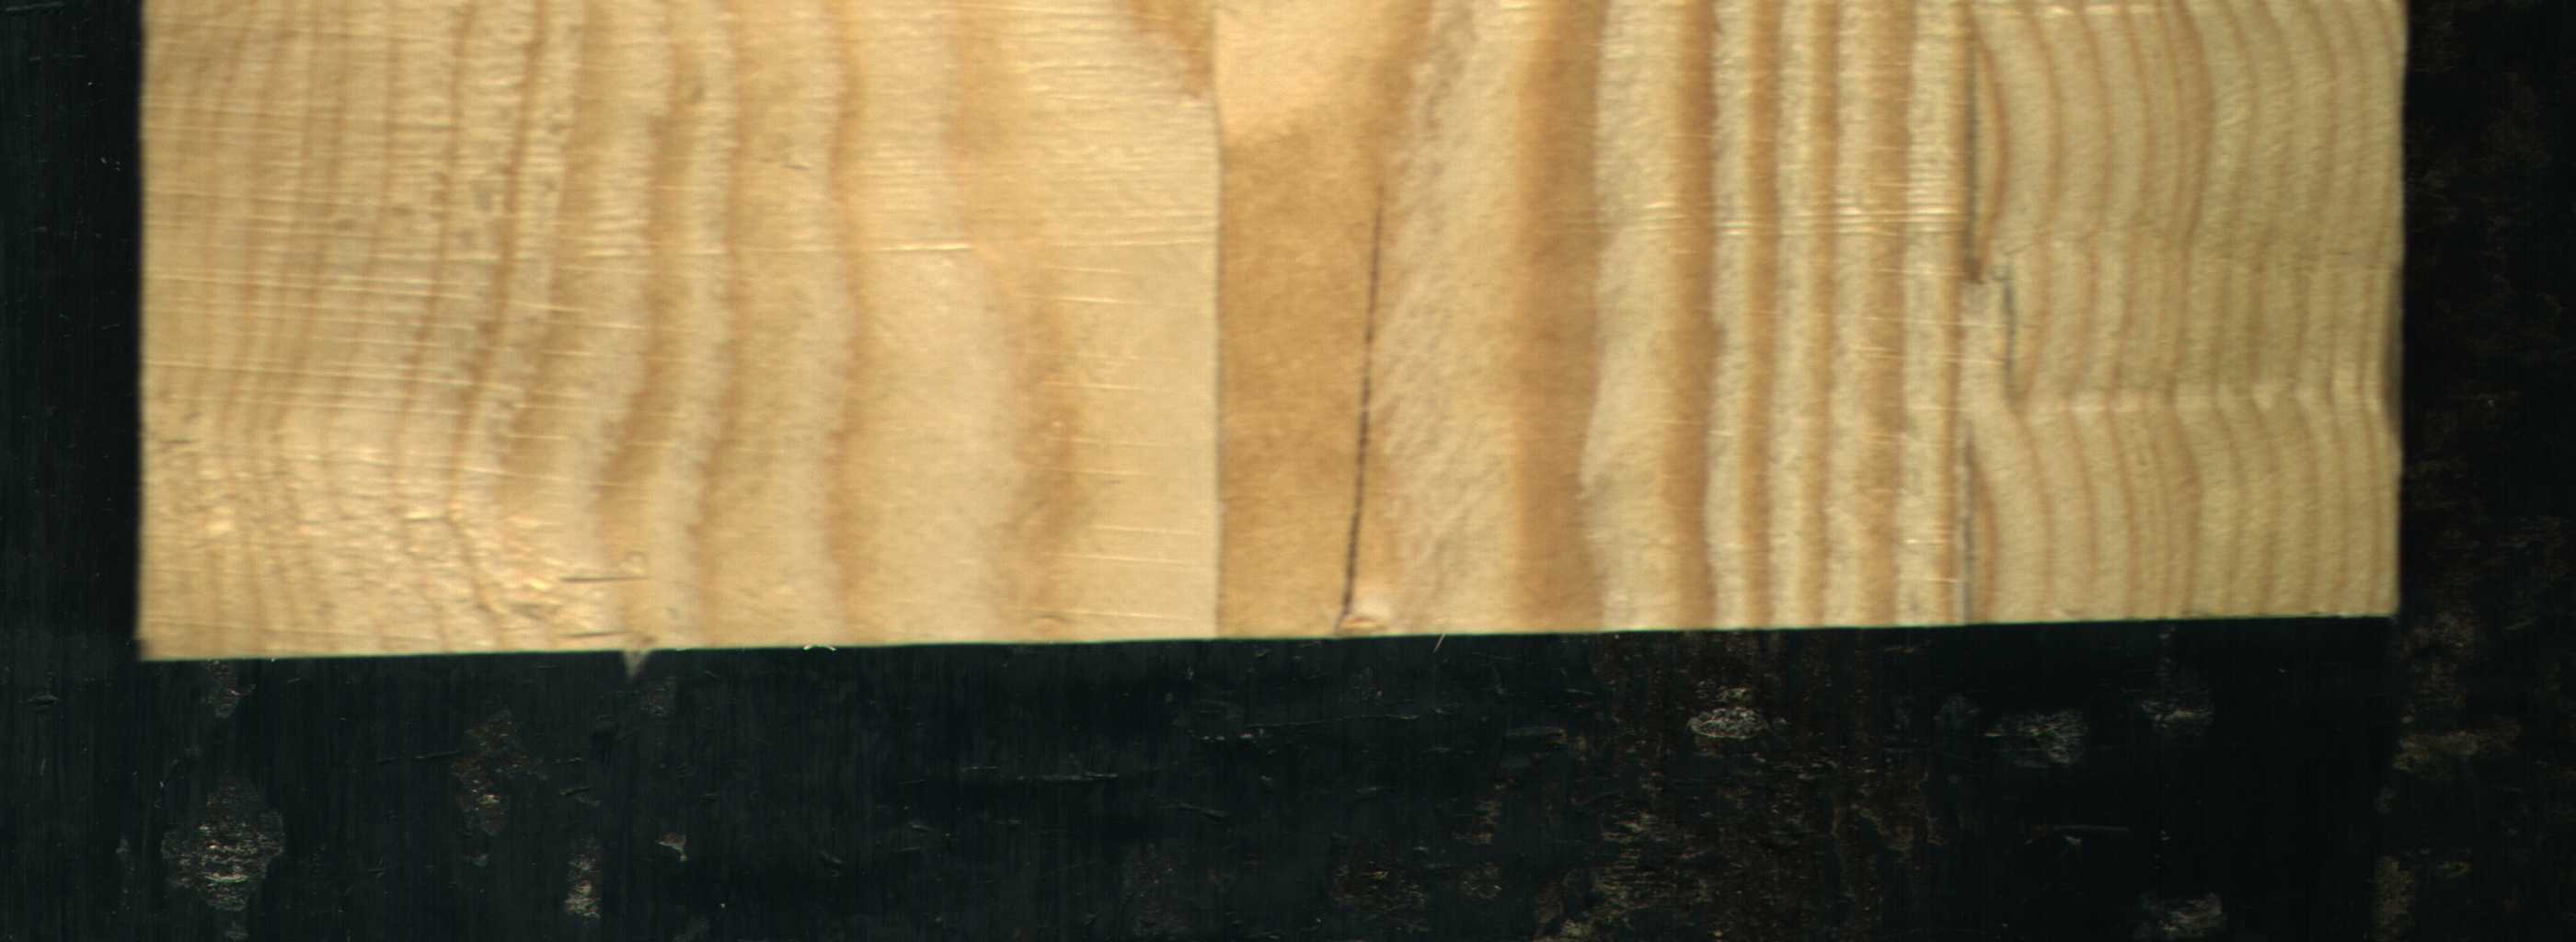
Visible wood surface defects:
resin
Crack